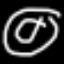
Label: donut